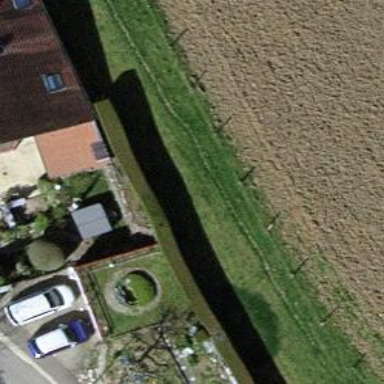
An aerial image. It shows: Hedge barrier.